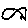
Label: fish